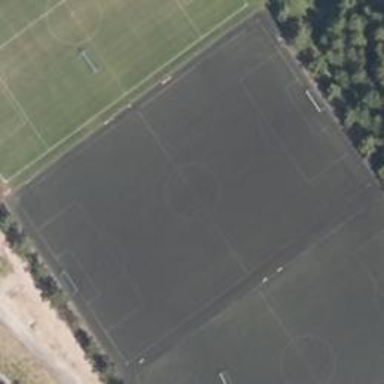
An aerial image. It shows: Soccer pitch with artificial turf for leisure sports activities.